Aerial crown-view tile of a tropical tree (Barro Colorado Island, Panama), acquired 20241216:
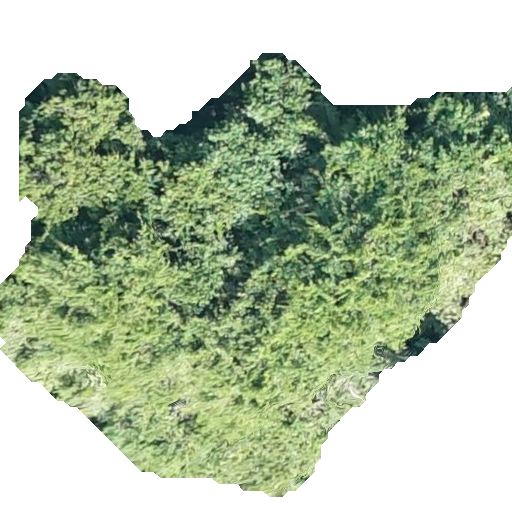
Species: Pouteria stipitata
GBIF accepted scientific name: Pouteria stipitata
Crown area: 238.989 m²